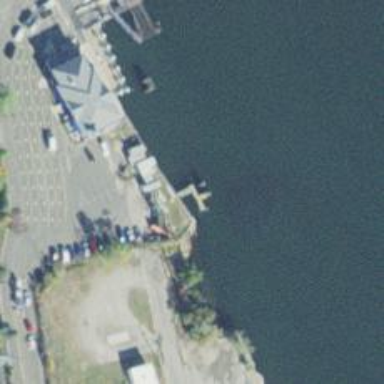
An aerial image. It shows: Man-made pier.